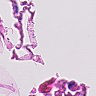
Metastatic tissue present: no